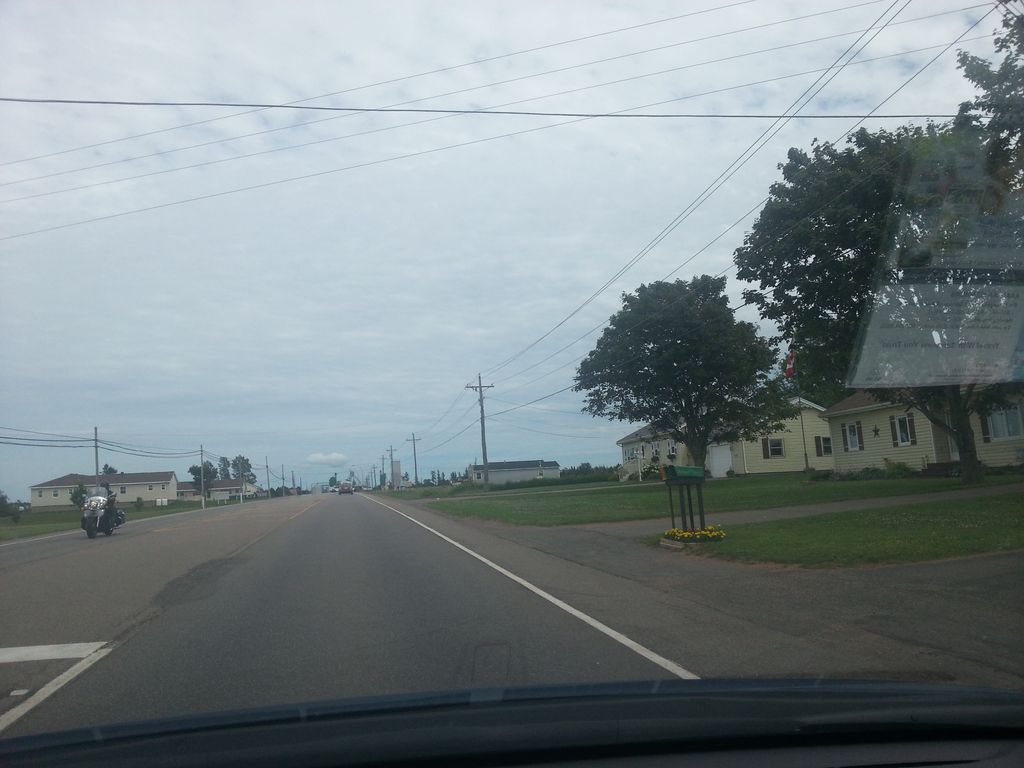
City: charlottetown